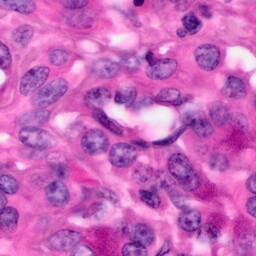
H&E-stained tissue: Pancreatic